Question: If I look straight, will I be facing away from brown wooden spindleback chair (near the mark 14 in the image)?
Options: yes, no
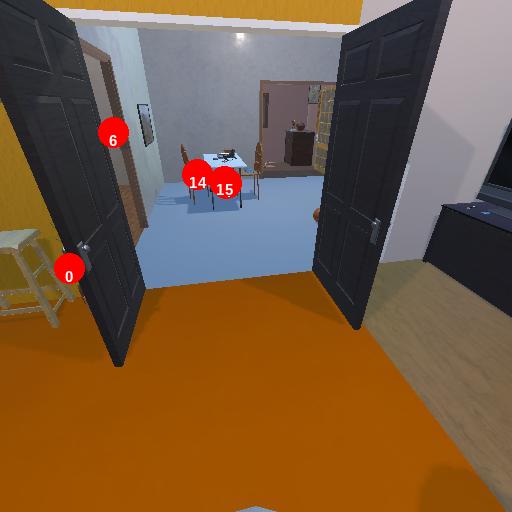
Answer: yes